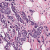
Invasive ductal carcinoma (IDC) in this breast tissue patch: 1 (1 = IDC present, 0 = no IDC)